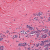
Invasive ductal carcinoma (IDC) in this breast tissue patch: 0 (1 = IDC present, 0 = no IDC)